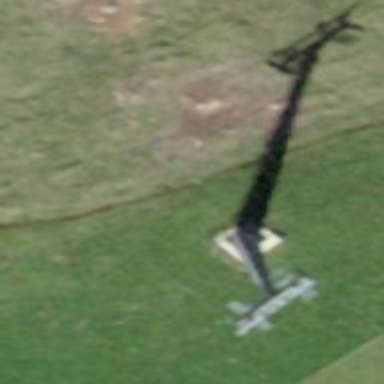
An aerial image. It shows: Pylon used for aerialway.